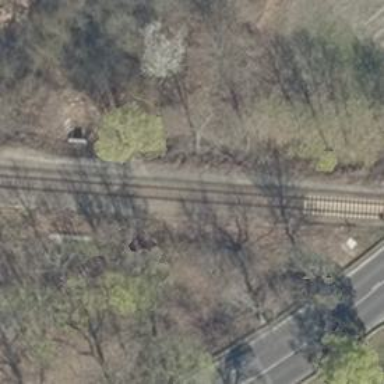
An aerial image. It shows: Culvert tunnel.